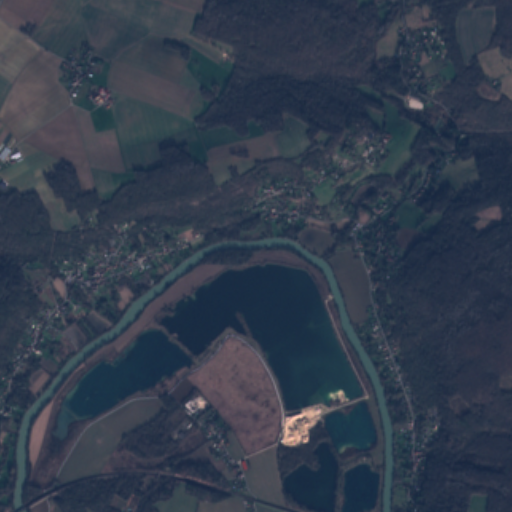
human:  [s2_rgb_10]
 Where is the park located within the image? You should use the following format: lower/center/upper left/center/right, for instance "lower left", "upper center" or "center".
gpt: The park is located in the lower left of the image.
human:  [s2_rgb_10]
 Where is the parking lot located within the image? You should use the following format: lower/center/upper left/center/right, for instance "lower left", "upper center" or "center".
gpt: The parking lot is located in the center left of the image.
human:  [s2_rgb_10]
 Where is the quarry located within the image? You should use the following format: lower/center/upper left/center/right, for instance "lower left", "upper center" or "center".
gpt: The quarry is located in the lower center of the image.
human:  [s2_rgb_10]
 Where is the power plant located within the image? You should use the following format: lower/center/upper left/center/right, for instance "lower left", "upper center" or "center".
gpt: There is no power plant in the image.